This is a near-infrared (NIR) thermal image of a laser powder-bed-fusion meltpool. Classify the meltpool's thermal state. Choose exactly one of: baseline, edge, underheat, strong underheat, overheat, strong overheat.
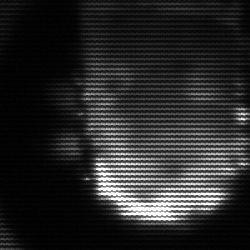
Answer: baseline